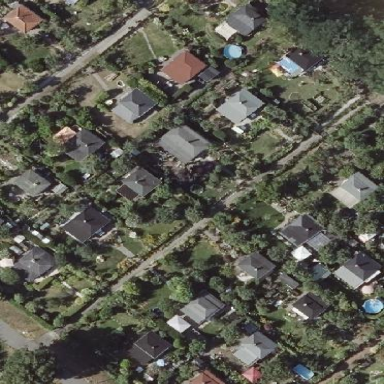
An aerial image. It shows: Plot in the allotments.